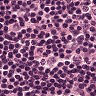
Metastatic tissue present: no